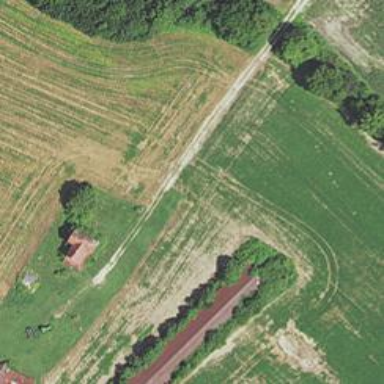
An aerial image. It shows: Farmyard area.